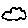
Label: cloud